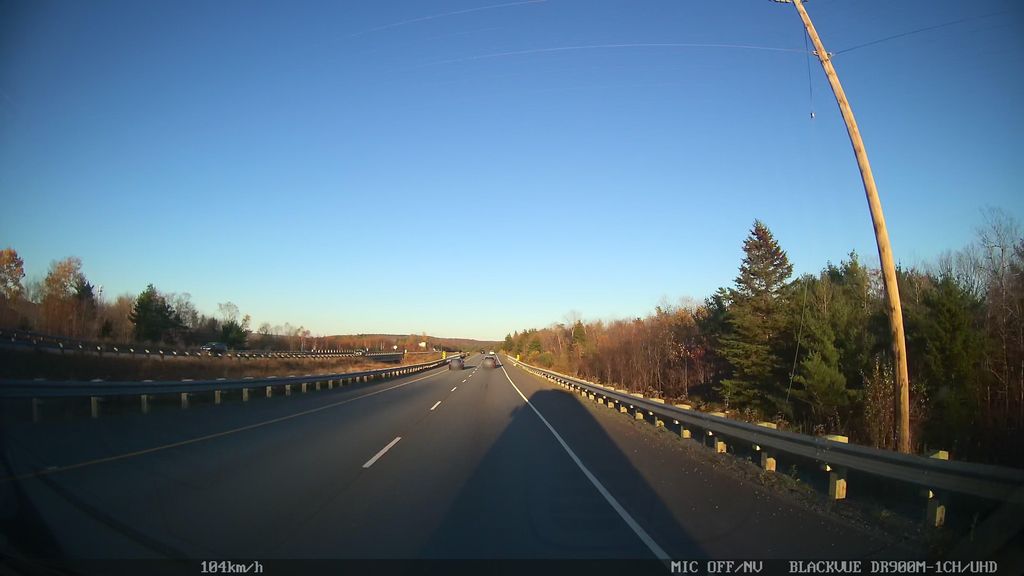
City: halifax